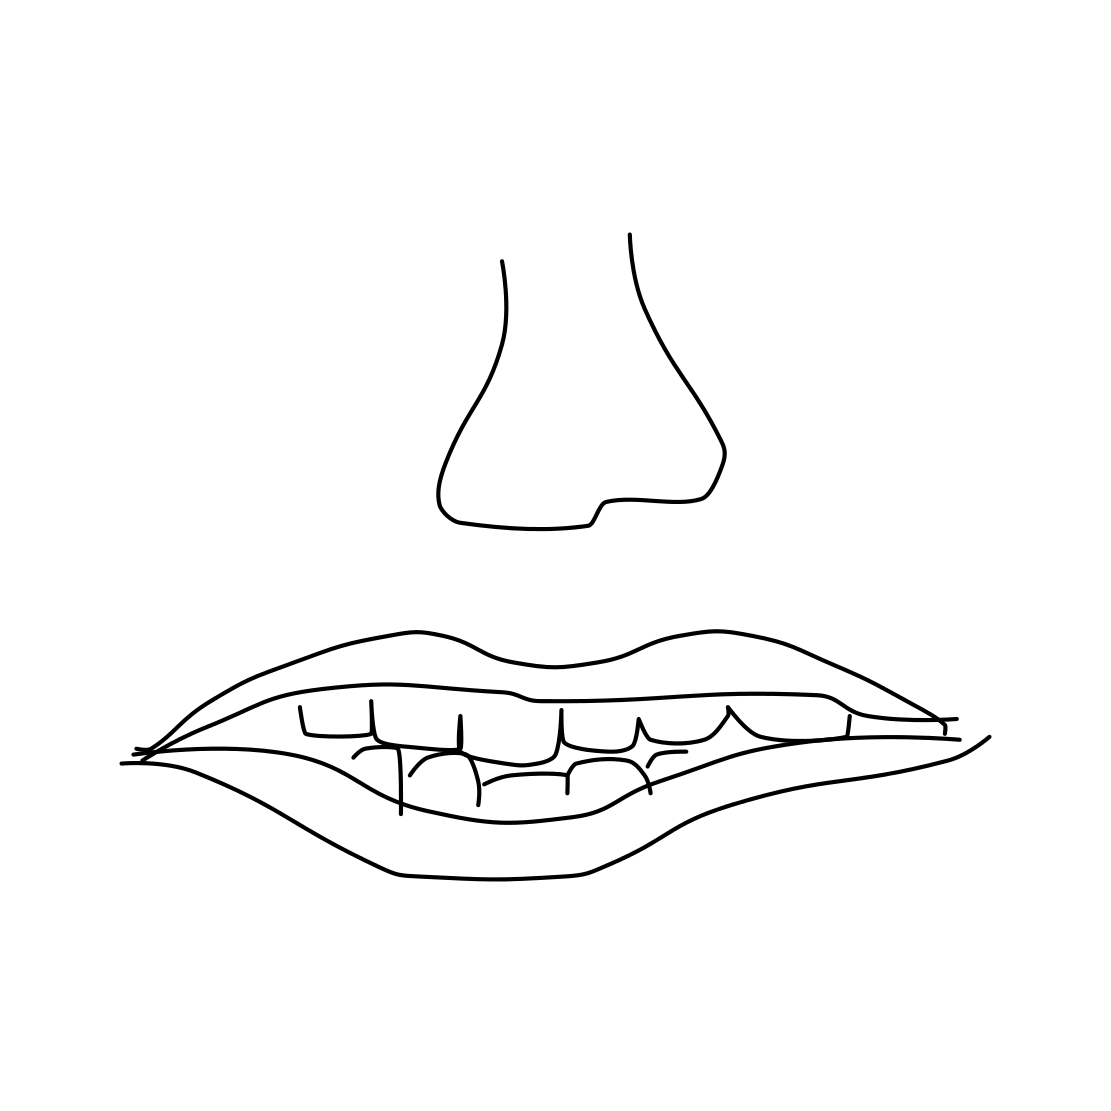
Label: mouth